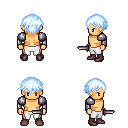
a pixel art fantasy rpg character, male body template, human, tanned skin, steel arm armor, white pants, white cyan short bangs hairstyle, maroon shoes, dagger, four views (front, back, left, right), 2x2 character sprite sheet, small pixel art, hard edges, no anti-aliasing